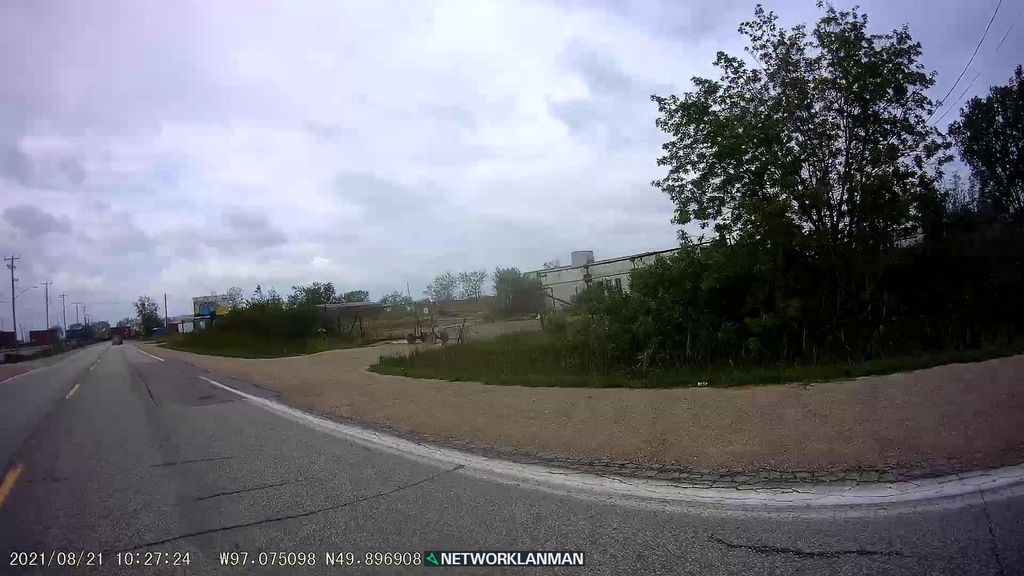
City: winnipeg